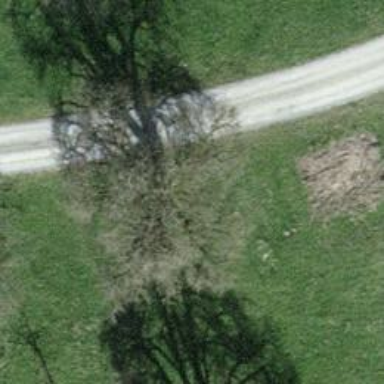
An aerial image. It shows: Service road with grade 1 tracktype.